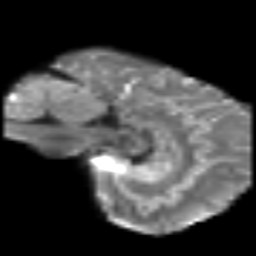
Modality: T2w
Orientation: sagittal
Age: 39
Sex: female
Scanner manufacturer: siemens
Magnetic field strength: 3 T
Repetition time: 6.1 s
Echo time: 0.101 s